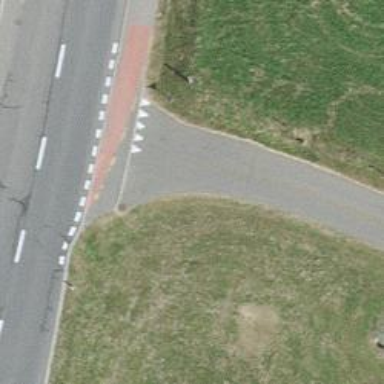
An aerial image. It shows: Road with "give way" sign.